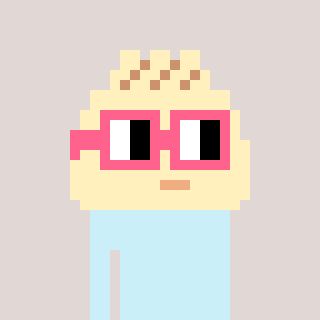
a pixel art character with square pink glasses, a porkbao-shaped head and a orange-colored body on a warm background